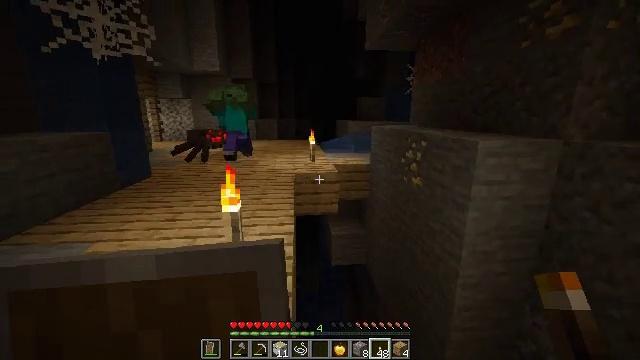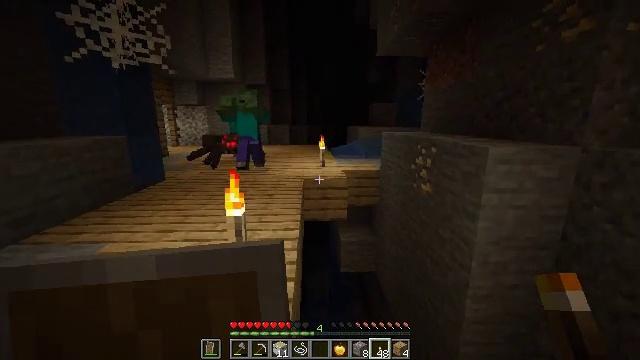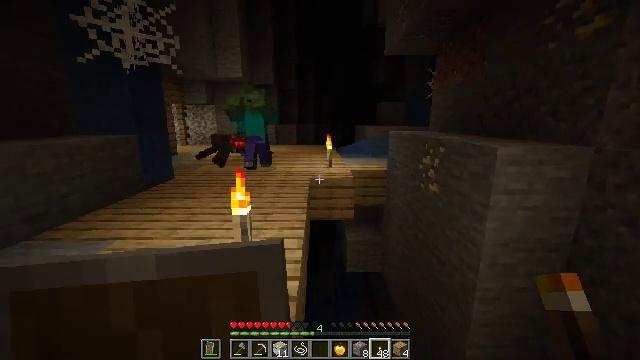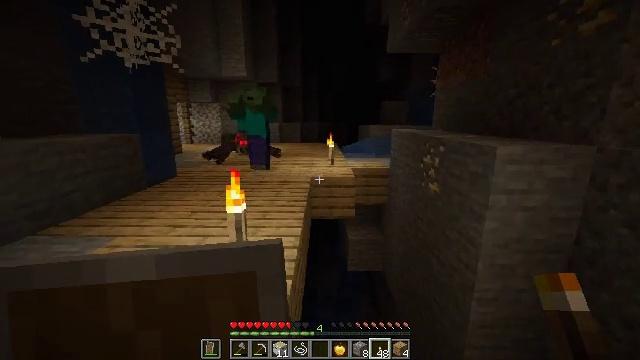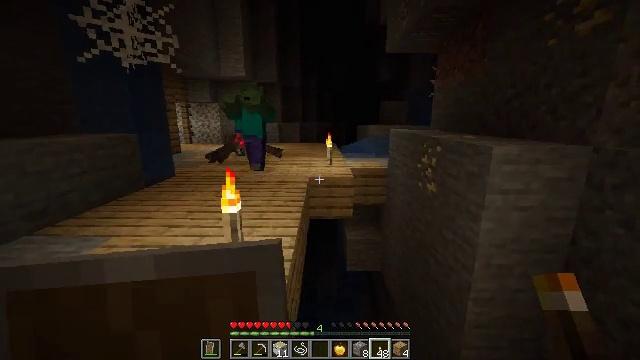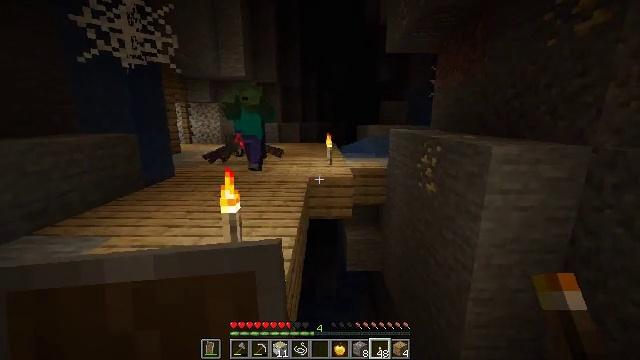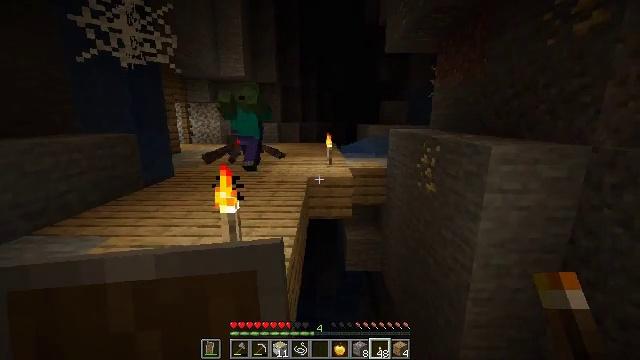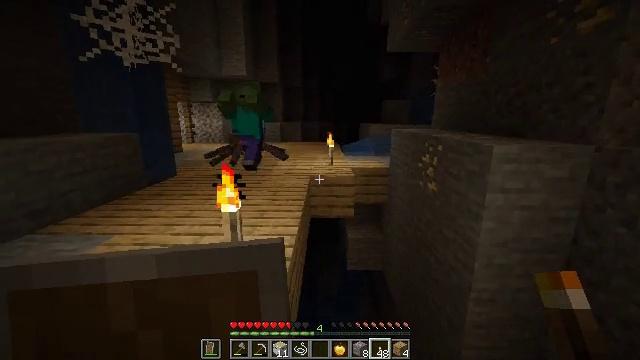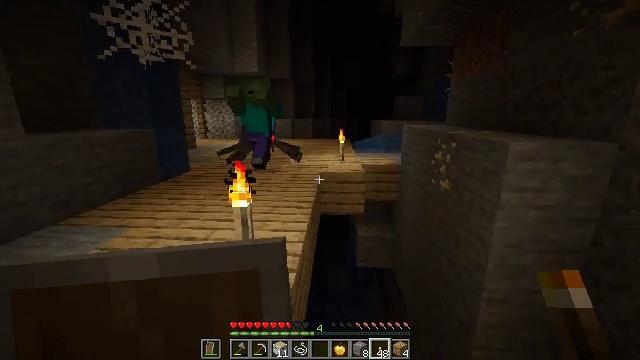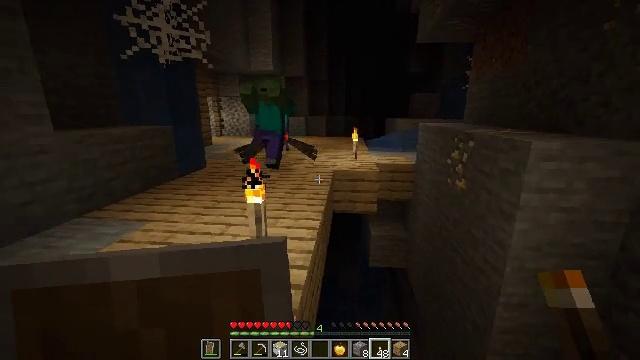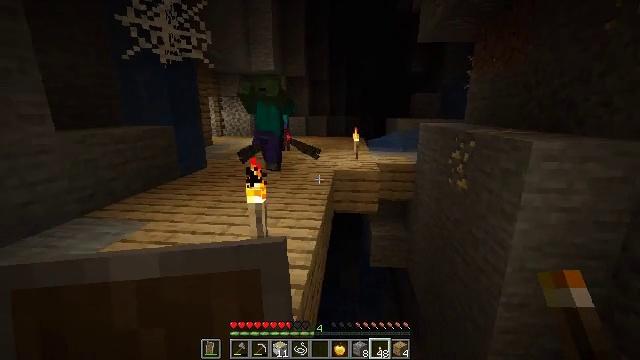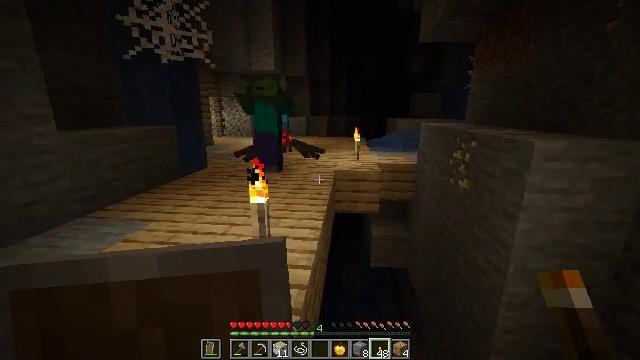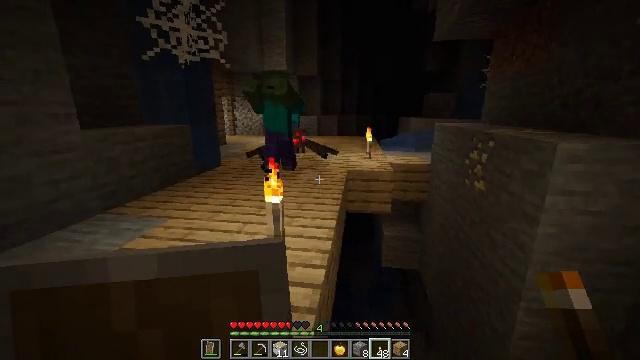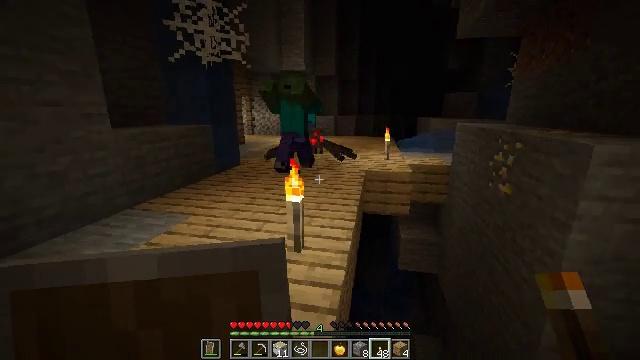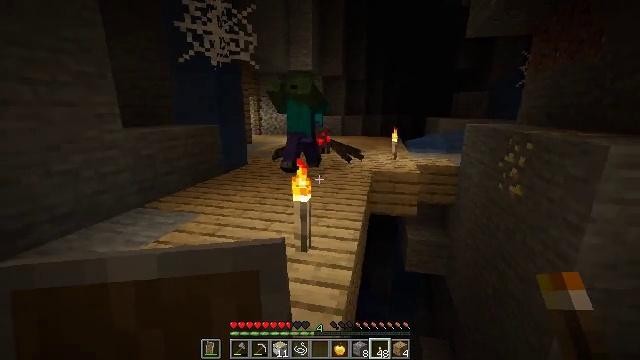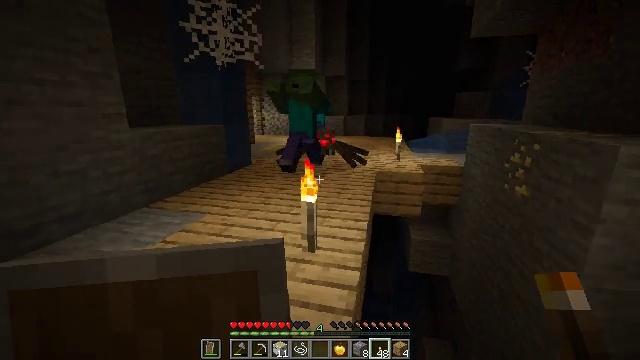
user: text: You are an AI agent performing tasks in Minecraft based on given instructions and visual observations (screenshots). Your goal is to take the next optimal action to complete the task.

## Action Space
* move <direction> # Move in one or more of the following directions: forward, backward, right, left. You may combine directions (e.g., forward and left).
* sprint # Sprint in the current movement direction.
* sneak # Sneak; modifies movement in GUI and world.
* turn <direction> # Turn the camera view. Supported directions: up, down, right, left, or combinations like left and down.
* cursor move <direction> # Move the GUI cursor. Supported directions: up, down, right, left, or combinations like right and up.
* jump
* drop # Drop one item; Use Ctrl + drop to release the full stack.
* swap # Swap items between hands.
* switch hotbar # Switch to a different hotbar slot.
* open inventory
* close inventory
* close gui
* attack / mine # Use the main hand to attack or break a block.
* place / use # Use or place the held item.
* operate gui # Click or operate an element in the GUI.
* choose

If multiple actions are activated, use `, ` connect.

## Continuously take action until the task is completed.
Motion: motion action
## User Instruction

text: Drop a torch.
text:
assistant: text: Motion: move right, sneak, turn left and up
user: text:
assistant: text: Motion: move right, sneak, turn left
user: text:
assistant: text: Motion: move right, sneak, turn left
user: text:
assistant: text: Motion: move right, sneak
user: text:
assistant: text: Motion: sneak
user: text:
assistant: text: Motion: sneak
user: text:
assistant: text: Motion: sneak
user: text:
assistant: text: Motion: sneak, turn left
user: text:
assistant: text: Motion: sneak, turn left
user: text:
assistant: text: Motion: sneak
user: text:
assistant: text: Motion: move left, sneak
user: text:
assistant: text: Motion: move left, sneak, turn left
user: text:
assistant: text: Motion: move left, sneak, turn left
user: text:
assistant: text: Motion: move left, sneak, turn left
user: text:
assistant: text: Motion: move left, sneak
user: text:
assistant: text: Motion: move left, sneak
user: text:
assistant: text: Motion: sneak
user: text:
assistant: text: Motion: sneak
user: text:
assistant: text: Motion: sneak
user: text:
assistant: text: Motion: sneak, drop
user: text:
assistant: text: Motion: sneak, drop
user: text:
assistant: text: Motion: sneak, turn left
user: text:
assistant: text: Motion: sneak
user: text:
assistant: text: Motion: move left
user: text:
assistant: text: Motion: no_op